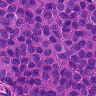
Metastatic tissue present: yes